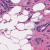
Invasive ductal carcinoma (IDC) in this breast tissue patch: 0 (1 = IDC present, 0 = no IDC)